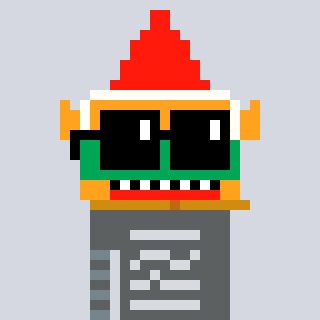
a pixel art character with square black sunglasses, a gnome-shaped head and a redpinkish-colored body on a cool background